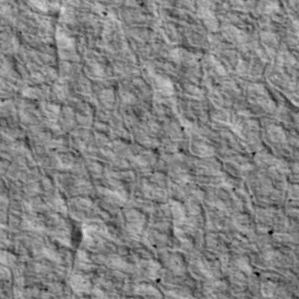
Label: non_frost